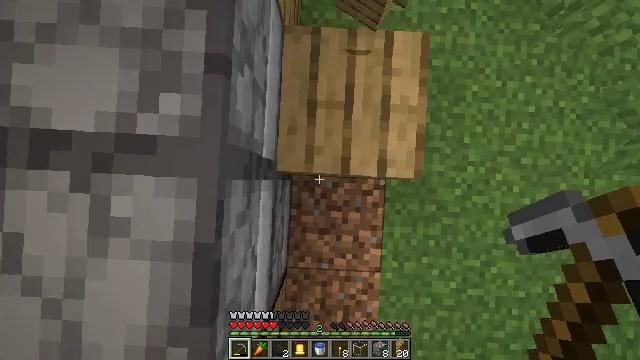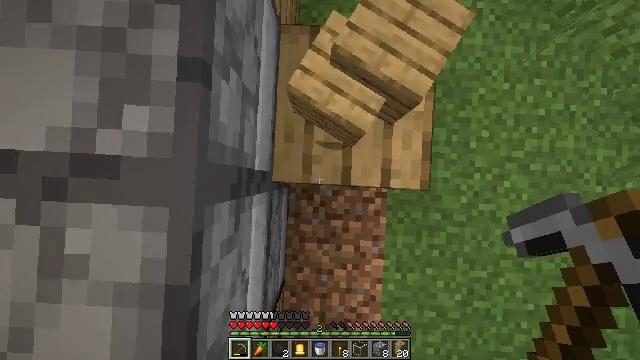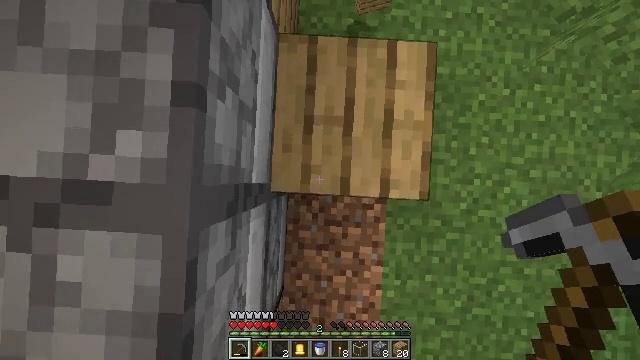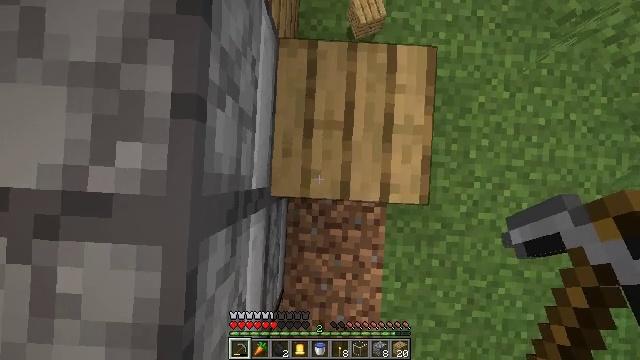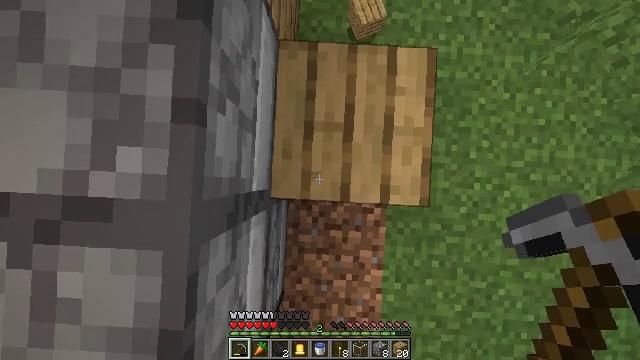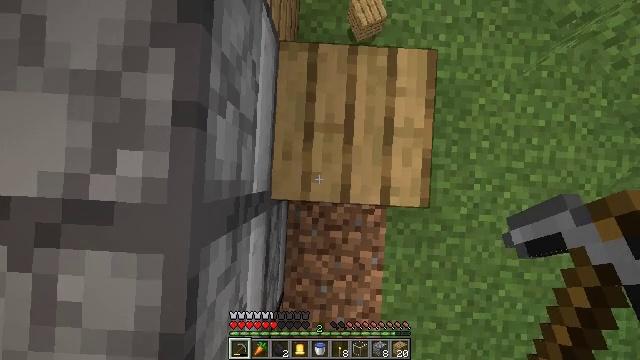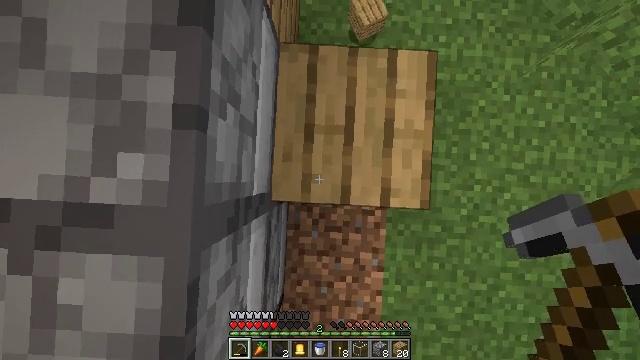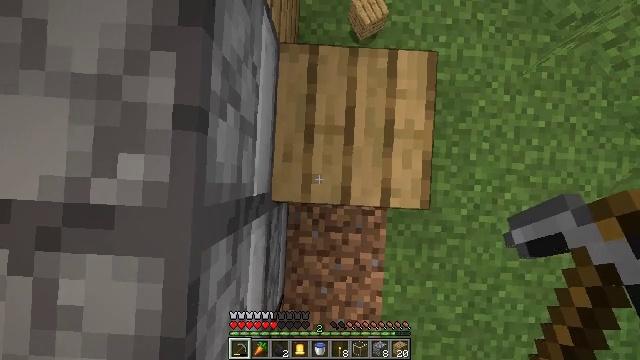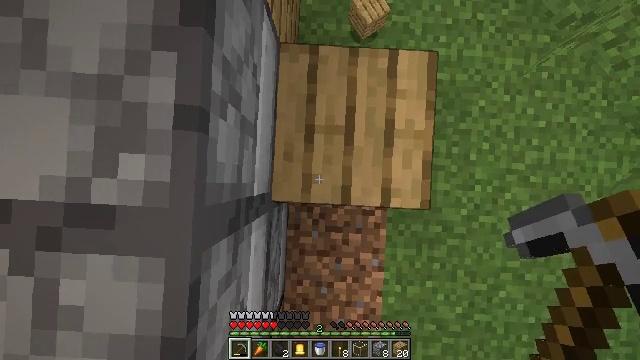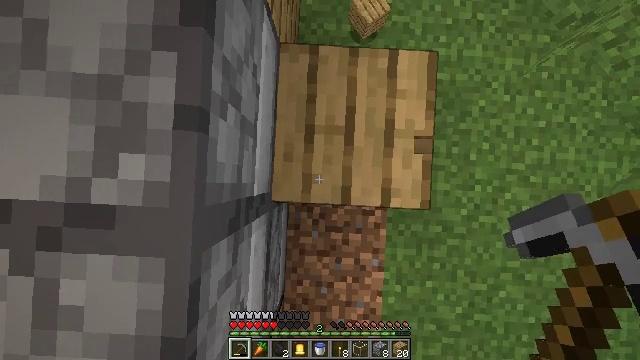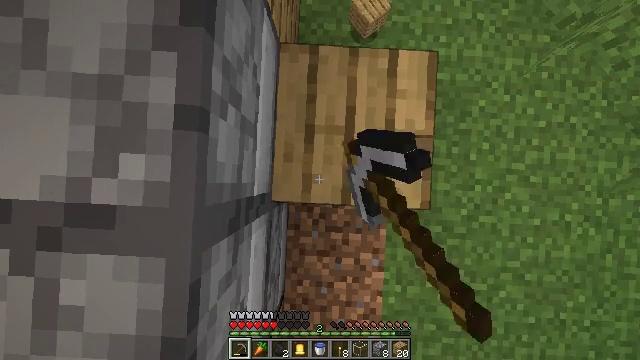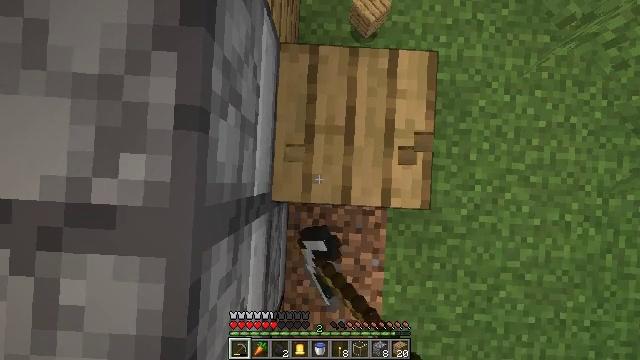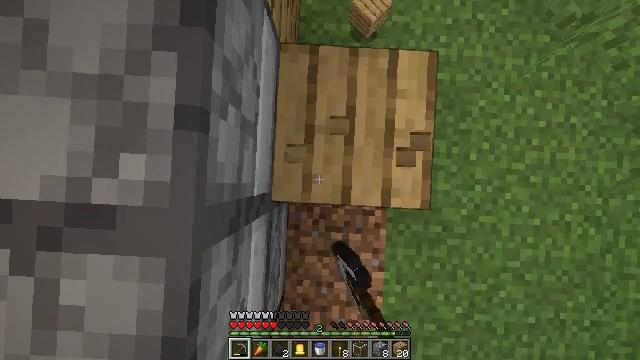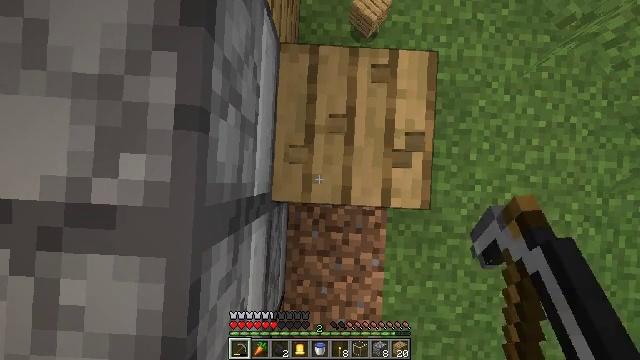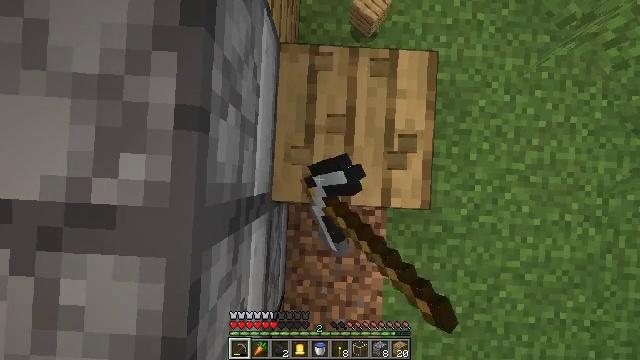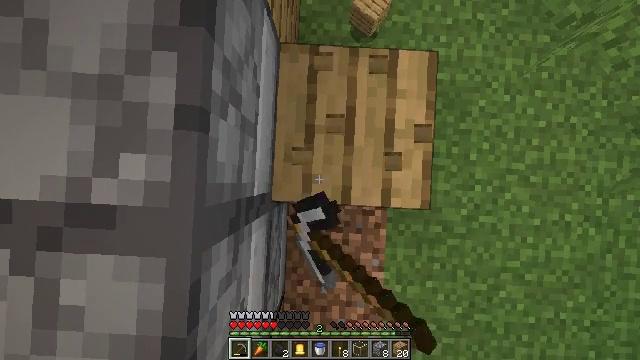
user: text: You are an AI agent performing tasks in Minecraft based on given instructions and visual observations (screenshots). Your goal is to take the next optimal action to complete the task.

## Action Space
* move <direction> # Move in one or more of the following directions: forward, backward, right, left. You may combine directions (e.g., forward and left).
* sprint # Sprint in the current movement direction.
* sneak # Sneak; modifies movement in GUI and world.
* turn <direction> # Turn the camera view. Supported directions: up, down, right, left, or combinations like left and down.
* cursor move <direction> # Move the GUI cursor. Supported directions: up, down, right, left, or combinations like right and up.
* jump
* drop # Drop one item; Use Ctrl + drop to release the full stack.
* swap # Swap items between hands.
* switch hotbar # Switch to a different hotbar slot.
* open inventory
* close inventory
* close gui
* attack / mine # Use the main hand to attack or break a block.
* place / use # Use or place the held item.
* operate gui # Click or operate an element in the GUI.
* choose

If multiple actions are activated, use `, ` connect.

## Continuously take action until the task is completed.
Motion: motion action
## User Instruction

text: Retrieve oak planks from the wooden block.
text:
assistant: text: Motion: no_op
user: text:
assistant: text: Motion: no_op
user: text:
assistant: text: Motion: no_op
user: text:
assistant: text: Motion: no_op
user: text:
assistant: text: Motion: no_op
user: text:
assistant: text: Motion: no_op
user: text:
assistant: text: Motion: no_op
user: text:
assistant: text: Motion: no_op
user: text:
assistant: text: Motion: attack / mine
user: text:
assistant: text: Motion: attack / mine
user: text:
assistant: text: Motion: attack / mine
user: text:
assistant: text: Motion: attack / mine
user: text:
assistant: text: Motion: attack / mine
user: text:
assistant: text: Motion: attack / mine
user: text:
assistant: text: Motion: attack / mine
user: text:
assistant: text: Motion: attack / mine
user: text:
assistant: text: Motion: attack / mine
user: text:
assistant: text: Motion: attack / mine
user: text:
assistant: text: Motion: attack / mine
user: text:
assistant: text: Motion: attack / mine
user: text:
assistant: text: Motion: attack / mine
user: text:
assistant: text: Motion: attack / mine
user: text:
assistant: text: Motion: attack / mine
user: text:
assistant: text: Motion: attack / mine
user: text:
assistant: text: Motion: attack / mine
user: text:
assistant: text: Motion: attack / mine
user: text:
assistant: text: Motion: attack / mine
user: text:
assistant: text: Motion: attack / mine
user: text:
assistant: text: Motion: attack / mine
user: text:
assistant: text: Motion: attack / mine